Question: Layout of the web page i am designing is like this fiddle : <URL>
i am trying to position the footer at the bottom of the page but am unable to as you can see in the link above. i have tried everything i found on the internet including setting the container element's position:relative; and the footer's 'position:absolute;' and 'bottom:0;' but nothing seems to be working, in fact, if you add the container div to the code and make its 'position:relative;', and add the following css to footer : 'position:absolute; bottom: 0;' , the footer seems to disappear somewhere. I've been struck on this problem since quiet a long time and the only solution i've found so far is to set my header and my content and the footer's 'position:static;' , which dosent server the purpose and ruins whole layout and looks quiet ugly. I want to avoid the use of javascript. please help, thanks in advance.

where blue is the footer, dark blue is header, light blue is actual content and pink one is a sticky div. i do not want to make footer sticky, but i want it to be like one you'll find on a normal page, only problem is that it dosent stay at the bottom of the page (see the <URL>
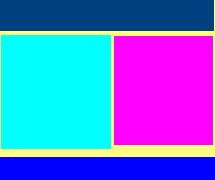
Answer: Will it help <URL>